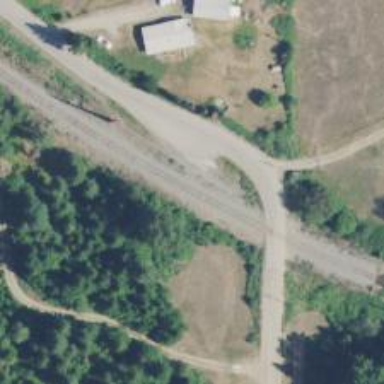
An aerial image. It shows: Railway track.